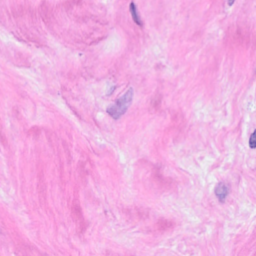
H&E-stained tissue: Breast